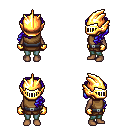
a pixel art fantasy rpg character, female body template, human, dark skin, leather chest armor, teal pants, blue princess hairstyle, gold helm, gold gloves, four views (front, back, left, right), 2x2 character sprite sheet, small pixel art, hard edges, no anti-aliasing